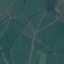
Label: Pasture